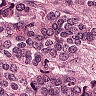
Metastatic tissue present: yes